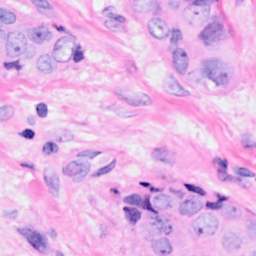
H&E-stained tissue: Breast